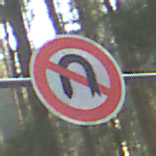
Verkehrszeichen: VerbotWenden
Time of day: MorningAfternoon
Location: Outdoor (Nature)
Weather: Clear
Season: NotSpecified
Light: Natural